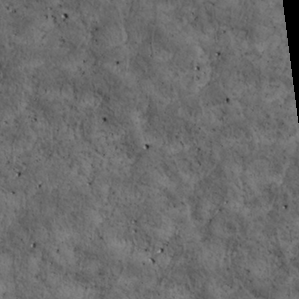
Label: non_frost